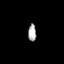
Tissue: lung
Cell type: T cells
Senescence score: 0.1965
Nuclear area (px): 135
Mean DAPI intensity: 173.904